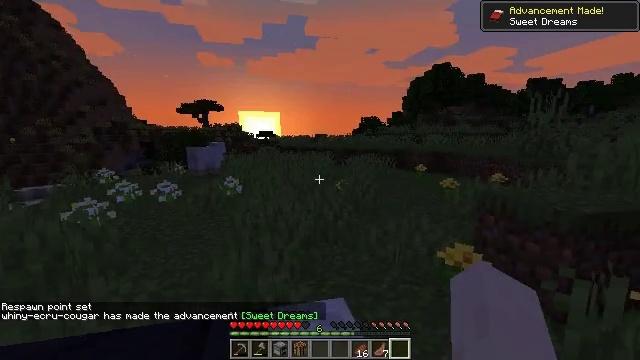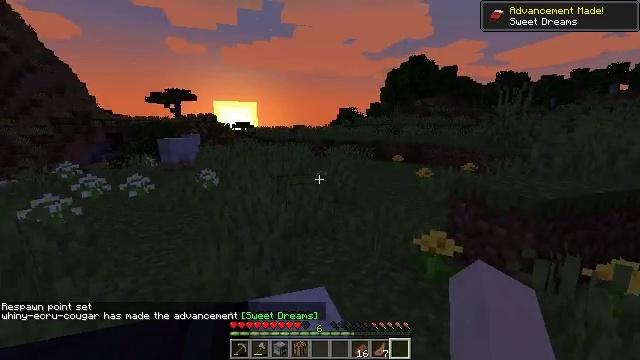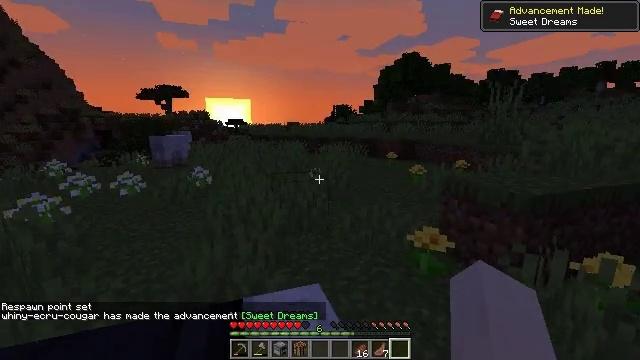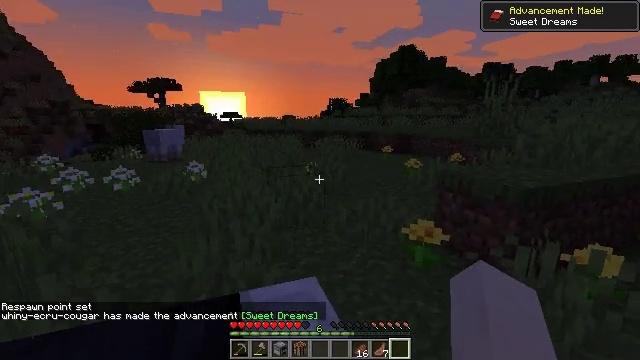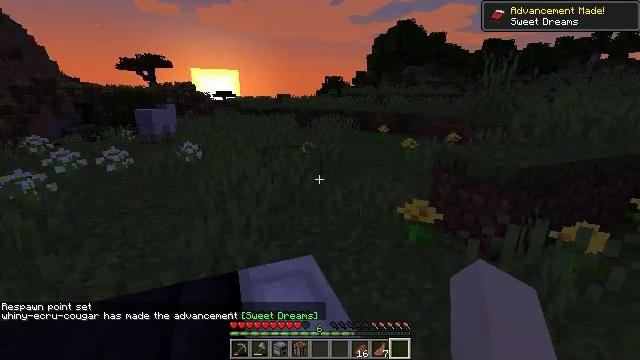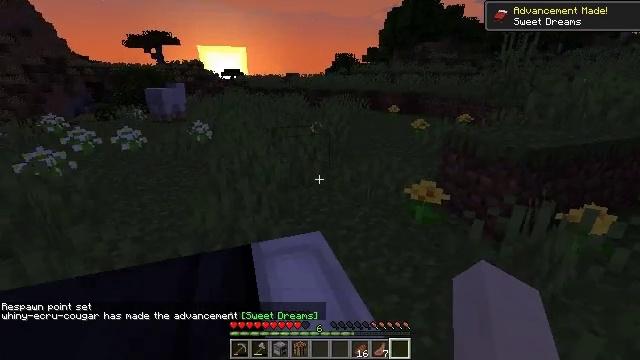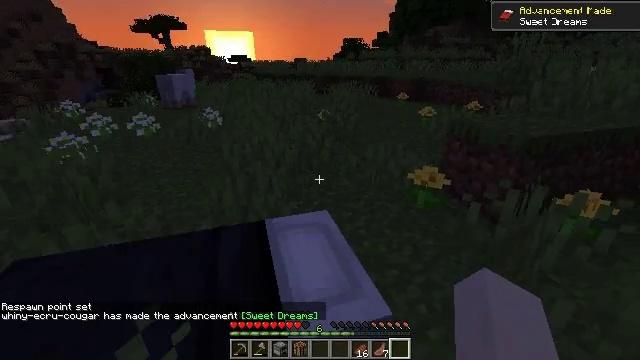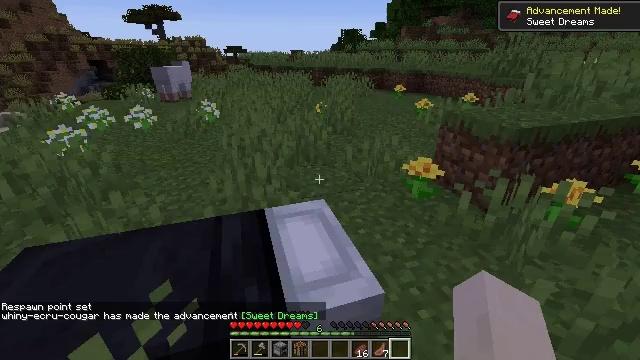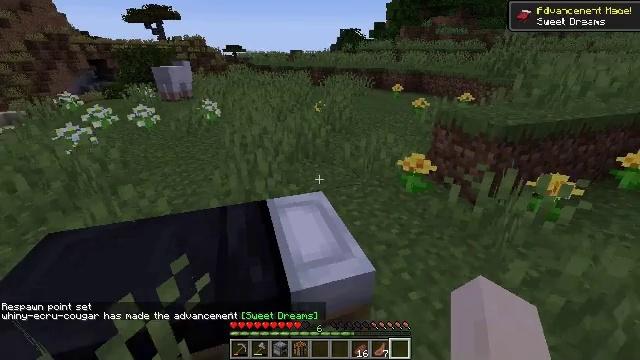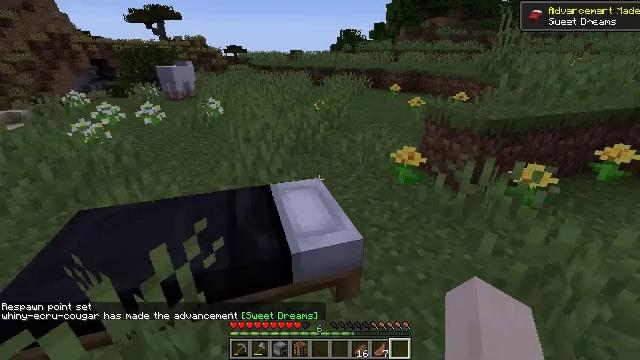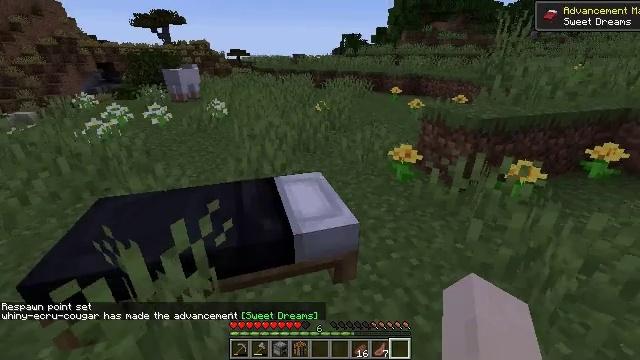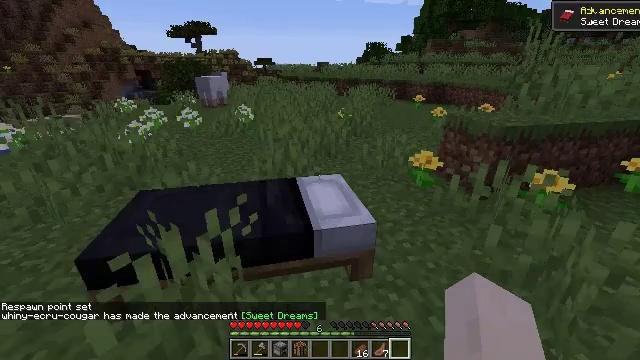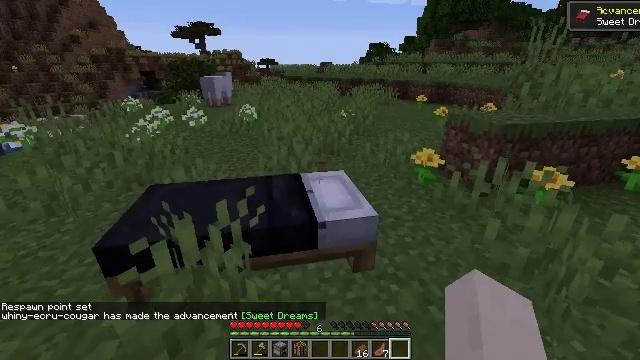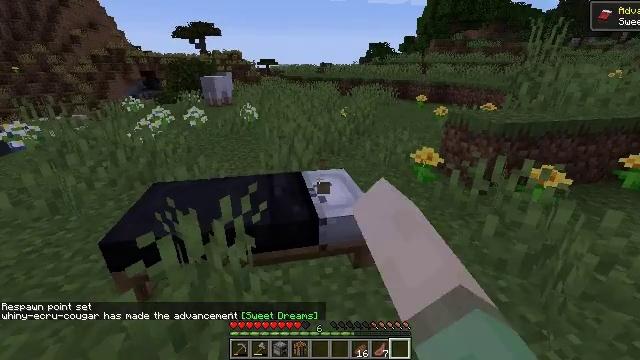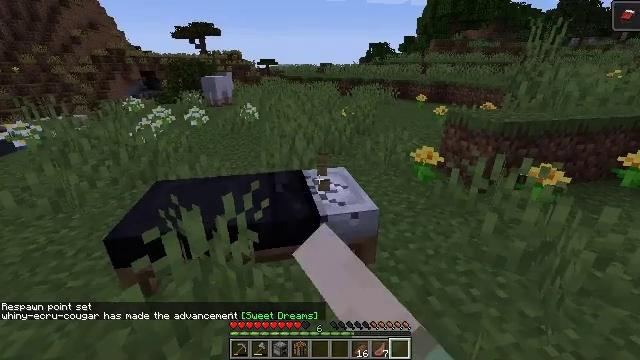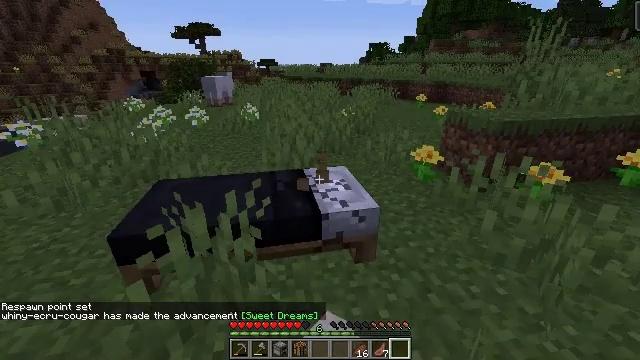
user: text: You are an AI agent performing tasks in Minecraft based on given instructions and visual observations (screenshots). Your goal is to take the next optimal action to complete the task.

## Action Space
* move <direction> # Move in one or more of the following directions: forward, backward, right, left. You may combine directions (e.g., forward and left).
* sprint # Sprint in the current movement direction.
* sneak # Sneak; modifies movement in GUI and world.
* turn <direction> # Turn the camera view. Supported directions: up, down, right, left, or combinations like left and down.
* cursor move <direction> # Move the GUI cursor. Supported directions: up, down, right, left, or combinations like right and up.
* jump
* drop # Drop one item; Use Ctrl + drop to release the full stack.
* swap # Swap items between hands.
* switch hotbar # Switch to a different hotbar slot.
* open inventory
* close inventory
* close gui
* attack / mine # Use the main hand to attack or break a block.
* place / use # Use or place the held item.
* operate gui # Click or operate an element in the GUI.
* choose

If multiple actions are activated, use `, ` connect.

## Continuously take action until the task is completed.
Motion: motion action
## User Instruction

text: Attack the black bed to recycle it.
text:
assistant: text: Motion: turn right and down
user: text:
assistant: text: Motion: turn right
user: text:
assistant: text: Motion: turn down
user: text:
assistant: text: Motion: turn down
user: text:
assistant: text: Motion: move back, turn left and down
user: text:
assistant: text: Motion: move back, turn left and down
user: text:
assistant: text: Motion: move back, turn down
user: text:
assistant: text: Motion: move back
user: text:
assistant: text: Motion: move back
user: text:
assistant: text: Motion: move back
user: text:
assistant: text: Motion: turn left and up
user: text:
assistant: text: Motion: attack / mine
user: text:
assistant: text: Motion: attack / mine
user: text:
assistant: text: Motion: attack / mine
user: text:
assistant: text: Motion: attack / mine
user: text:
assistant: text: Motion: attack / mine
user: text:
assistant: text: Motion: attack / mine
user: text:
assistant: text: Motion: attack / mine
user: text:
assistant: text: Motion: attack / mine
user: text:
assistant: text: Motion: attack / mine
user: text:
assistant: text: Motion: attack / mine
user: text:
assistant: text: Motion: attack / mine